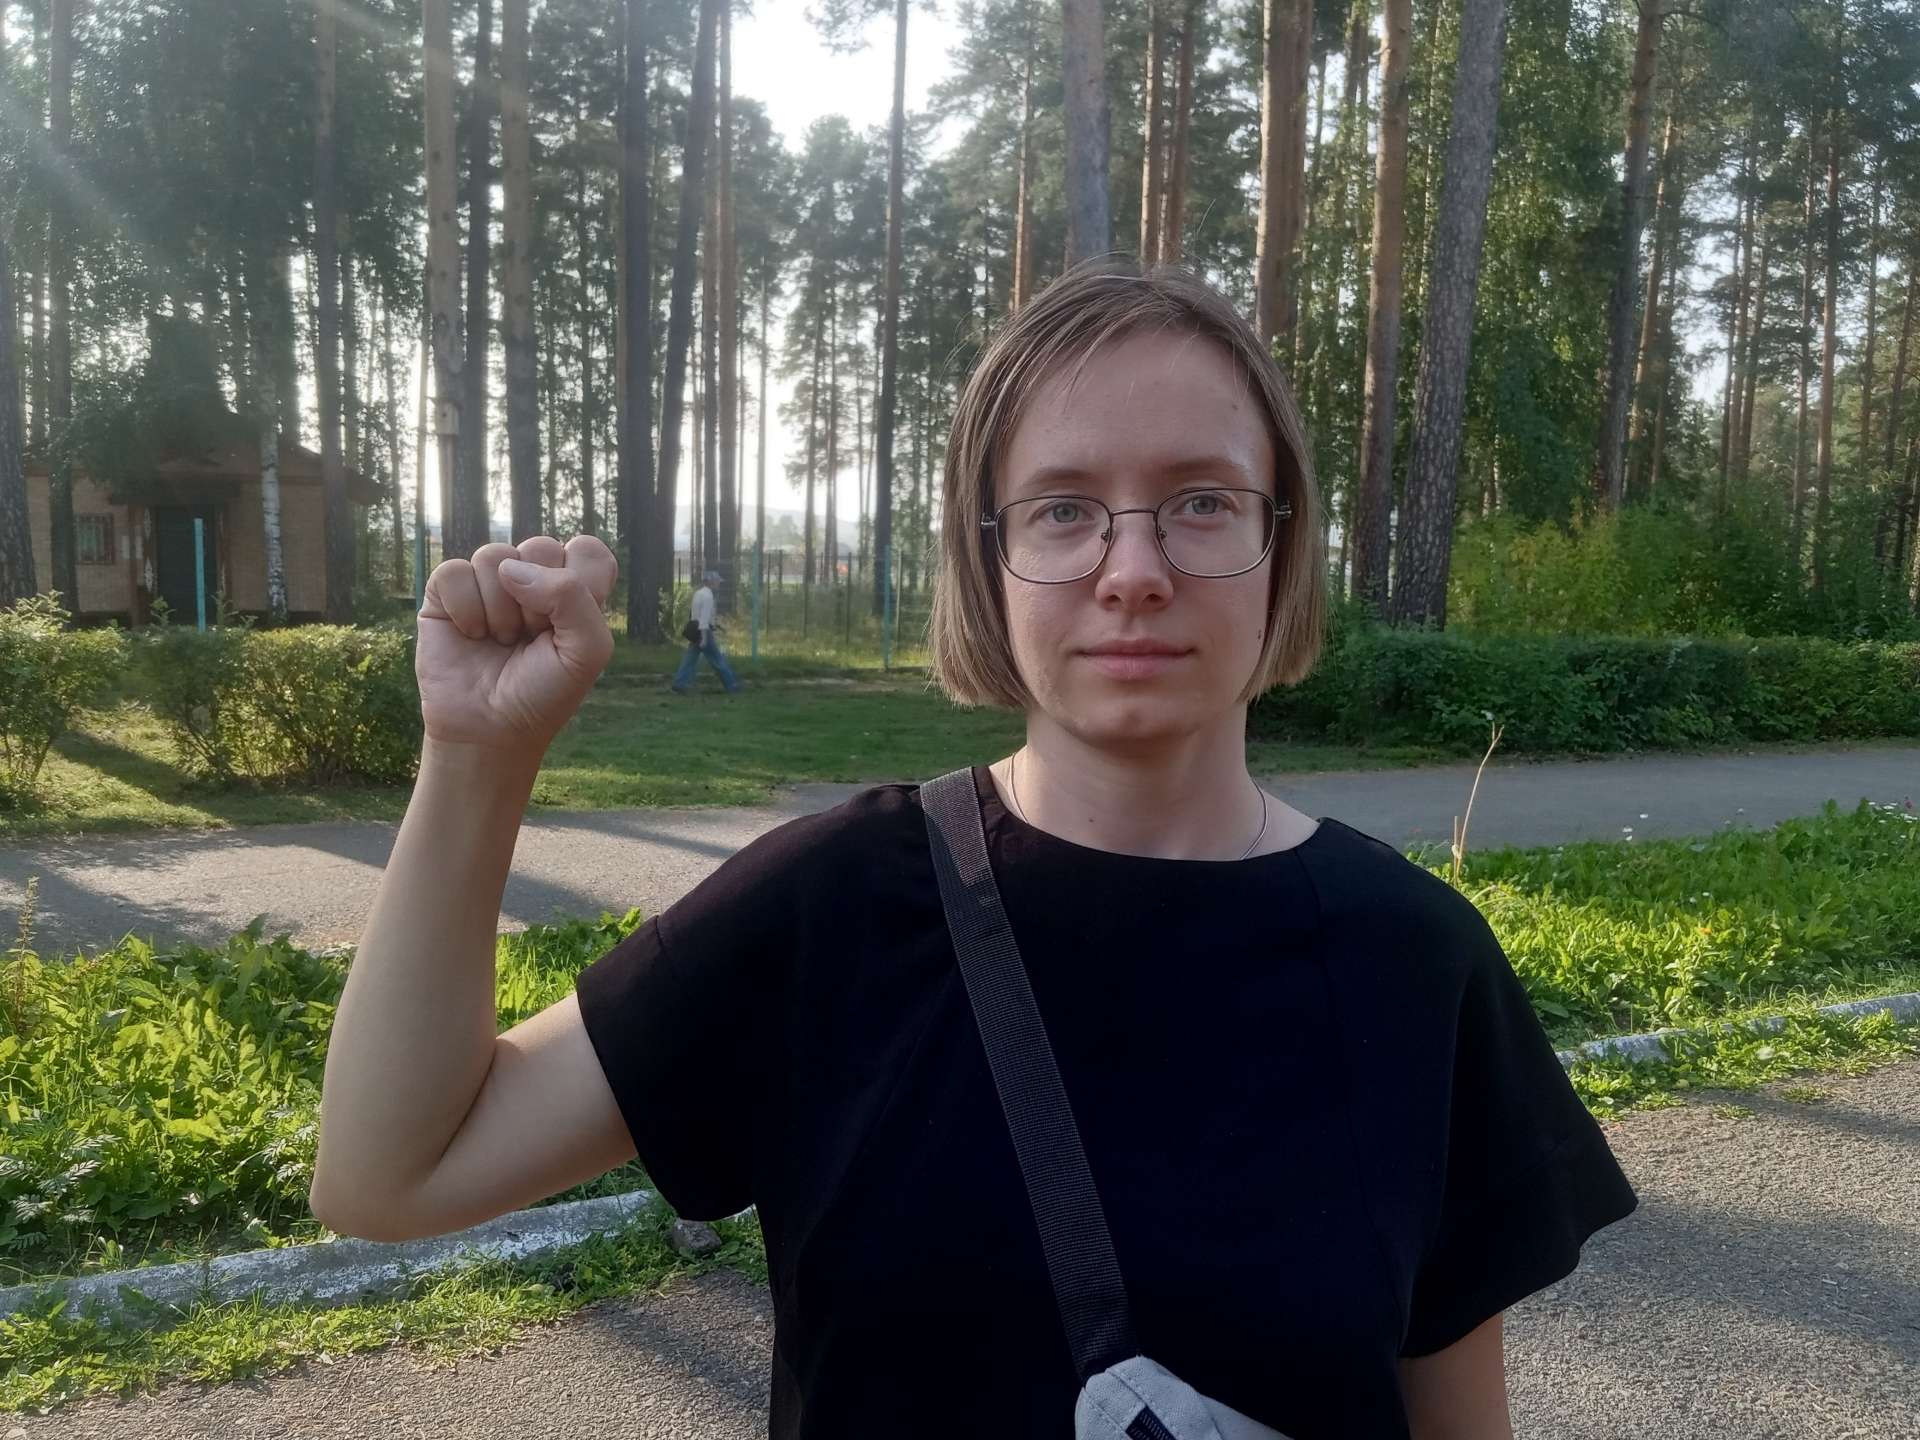
Label: clear